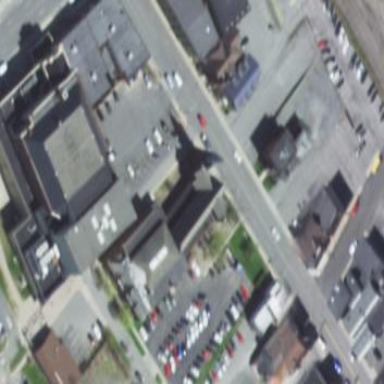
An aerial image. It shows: Building that serves as place of worship.